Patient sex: F
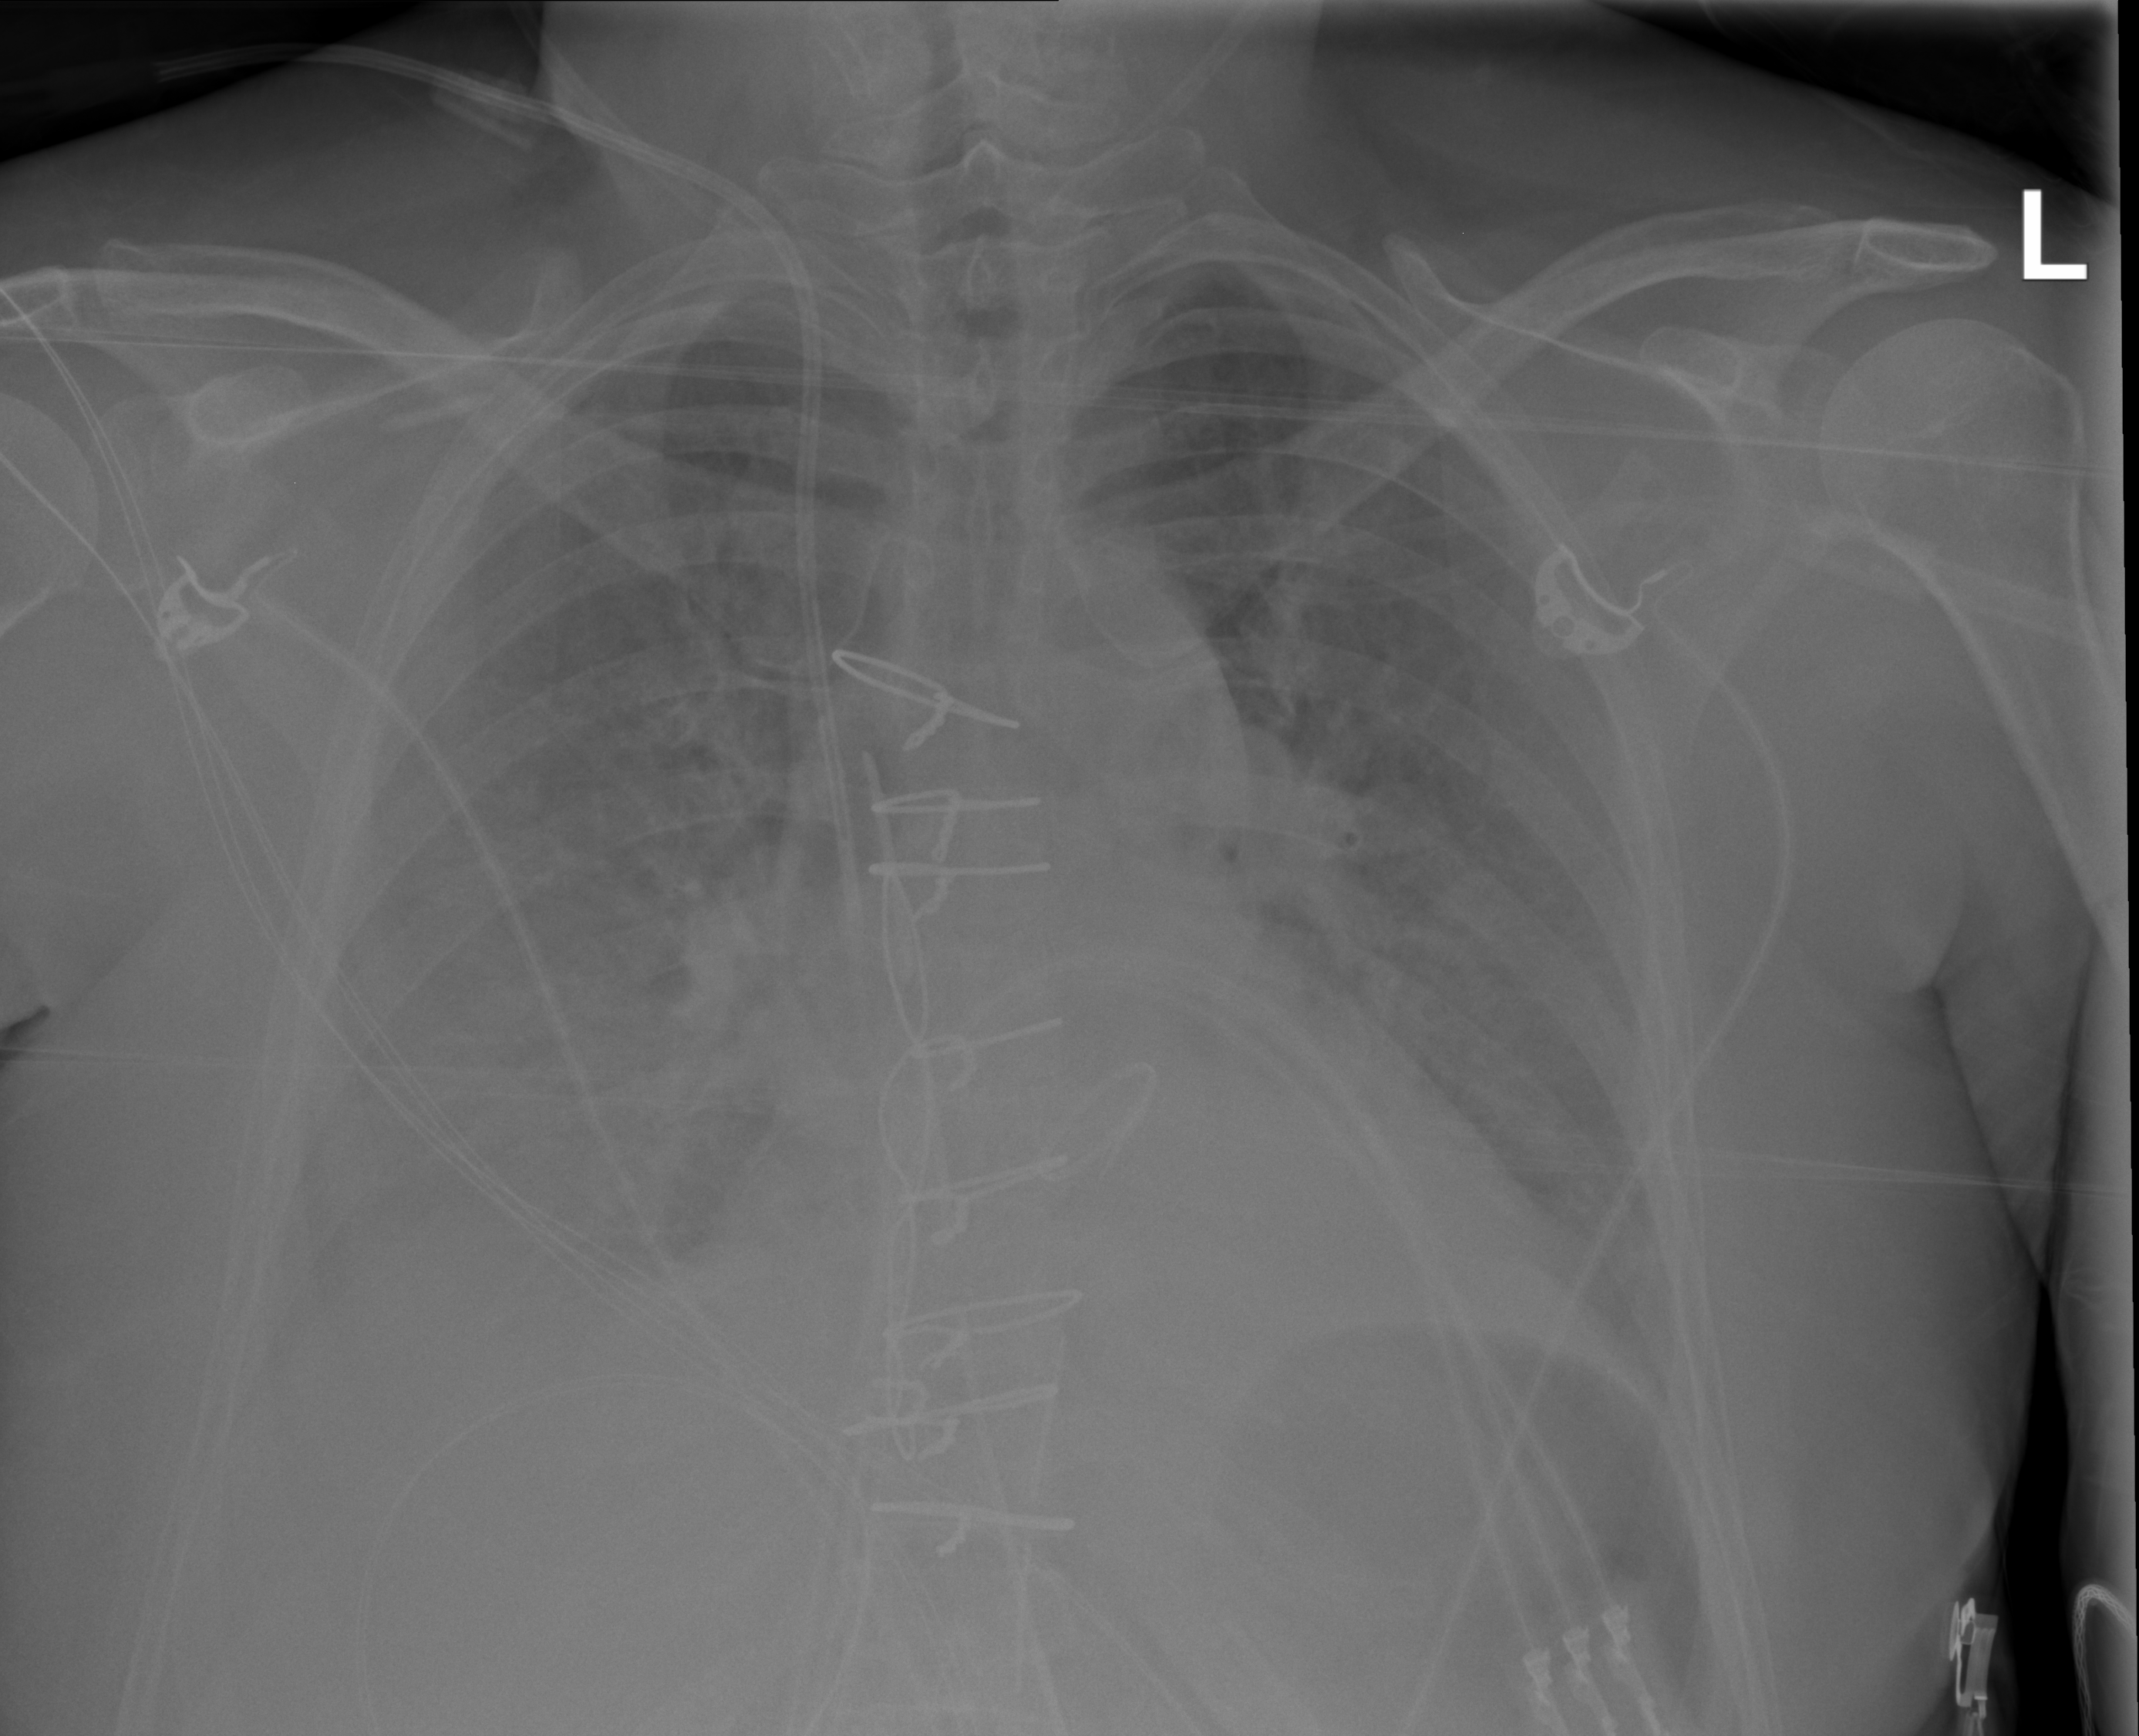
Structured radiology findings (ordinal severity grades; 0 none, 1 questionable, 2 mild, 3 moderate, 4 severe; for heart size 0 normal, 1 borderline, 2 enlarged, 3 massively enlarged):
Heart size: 1
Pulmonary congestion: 2
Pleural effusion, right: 2
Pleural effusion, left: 2
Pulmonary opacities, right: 3
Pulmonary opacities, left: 2
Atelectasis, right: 3
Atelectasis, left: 2